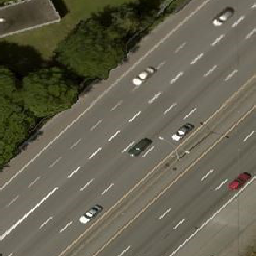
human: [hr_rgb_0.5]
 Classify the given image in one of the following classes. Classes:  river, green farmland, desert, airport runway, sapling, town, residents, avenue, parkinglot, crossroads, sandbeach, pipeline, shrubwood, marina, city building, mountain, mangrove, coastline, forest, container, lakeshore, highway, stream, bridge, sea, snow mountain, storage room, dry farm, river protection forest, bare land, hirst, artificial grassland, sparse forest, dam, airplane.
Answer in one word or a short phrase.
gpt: highway